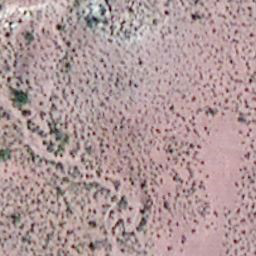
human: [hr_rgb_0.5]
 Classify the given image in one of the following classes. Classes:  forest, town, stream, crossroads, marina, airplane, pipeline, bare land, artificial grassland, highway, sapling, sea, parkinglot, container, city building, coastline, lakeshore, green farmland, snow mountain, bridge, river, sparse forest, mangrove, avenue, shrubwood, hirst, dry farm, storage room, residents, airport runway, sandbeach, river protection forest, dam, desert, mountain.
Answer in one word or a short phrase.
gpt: bare land